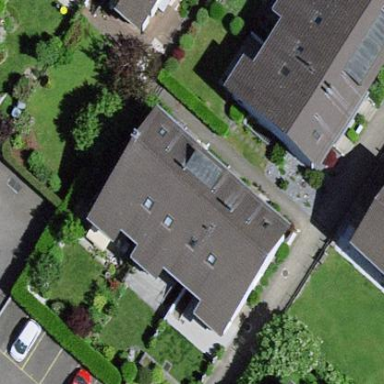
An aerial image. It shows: Semi-detached house.